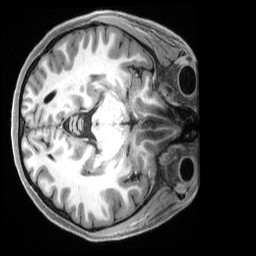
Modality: T1w
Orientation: axial
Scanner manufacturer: siemens
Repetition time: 2.5 s
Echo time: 0.00231 s